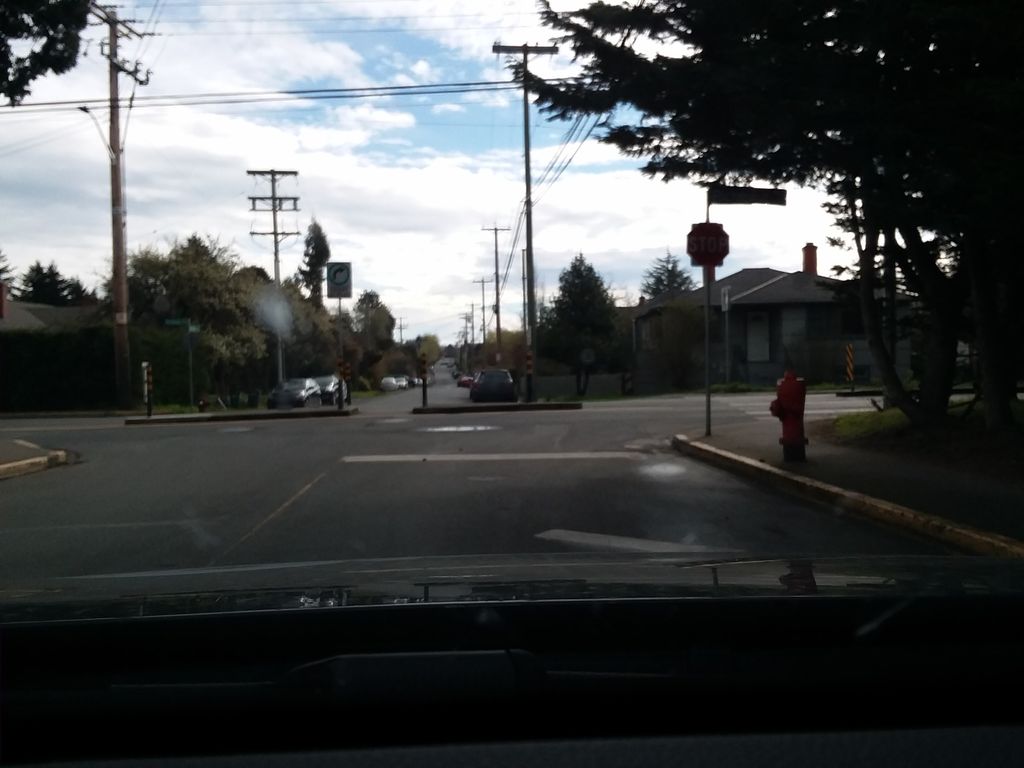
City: victoria